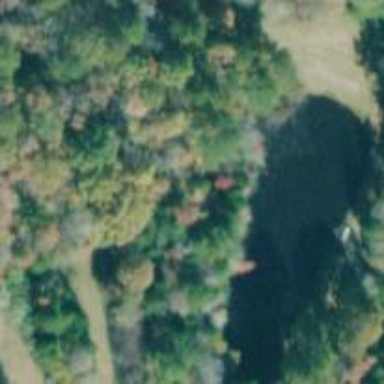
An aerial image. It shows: Serene pond surrounded by nature.